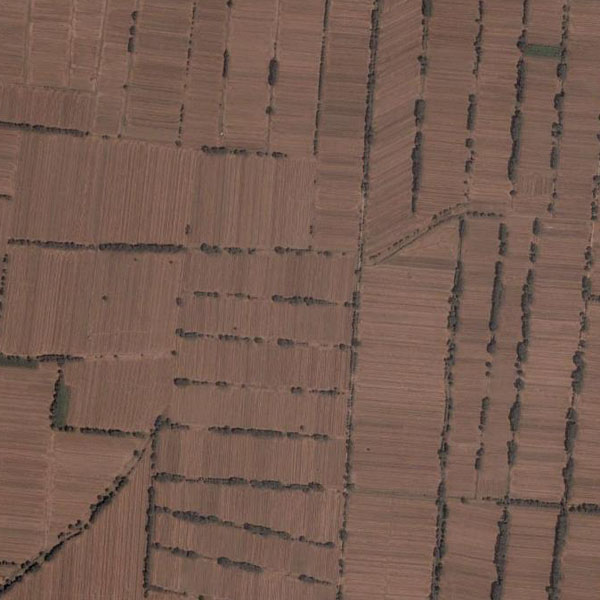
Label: Farmland